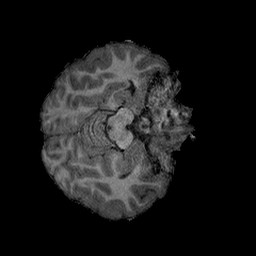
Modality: T1w
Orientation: axial
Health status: healthy